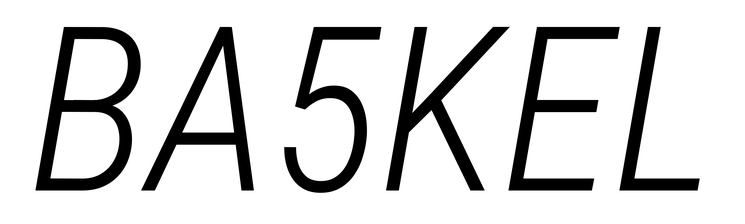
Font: Roboto-Italic_Condensed_Light_Italic